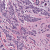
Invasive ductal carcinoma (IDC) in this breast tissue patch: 1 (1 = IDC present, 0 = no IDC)